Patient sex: F
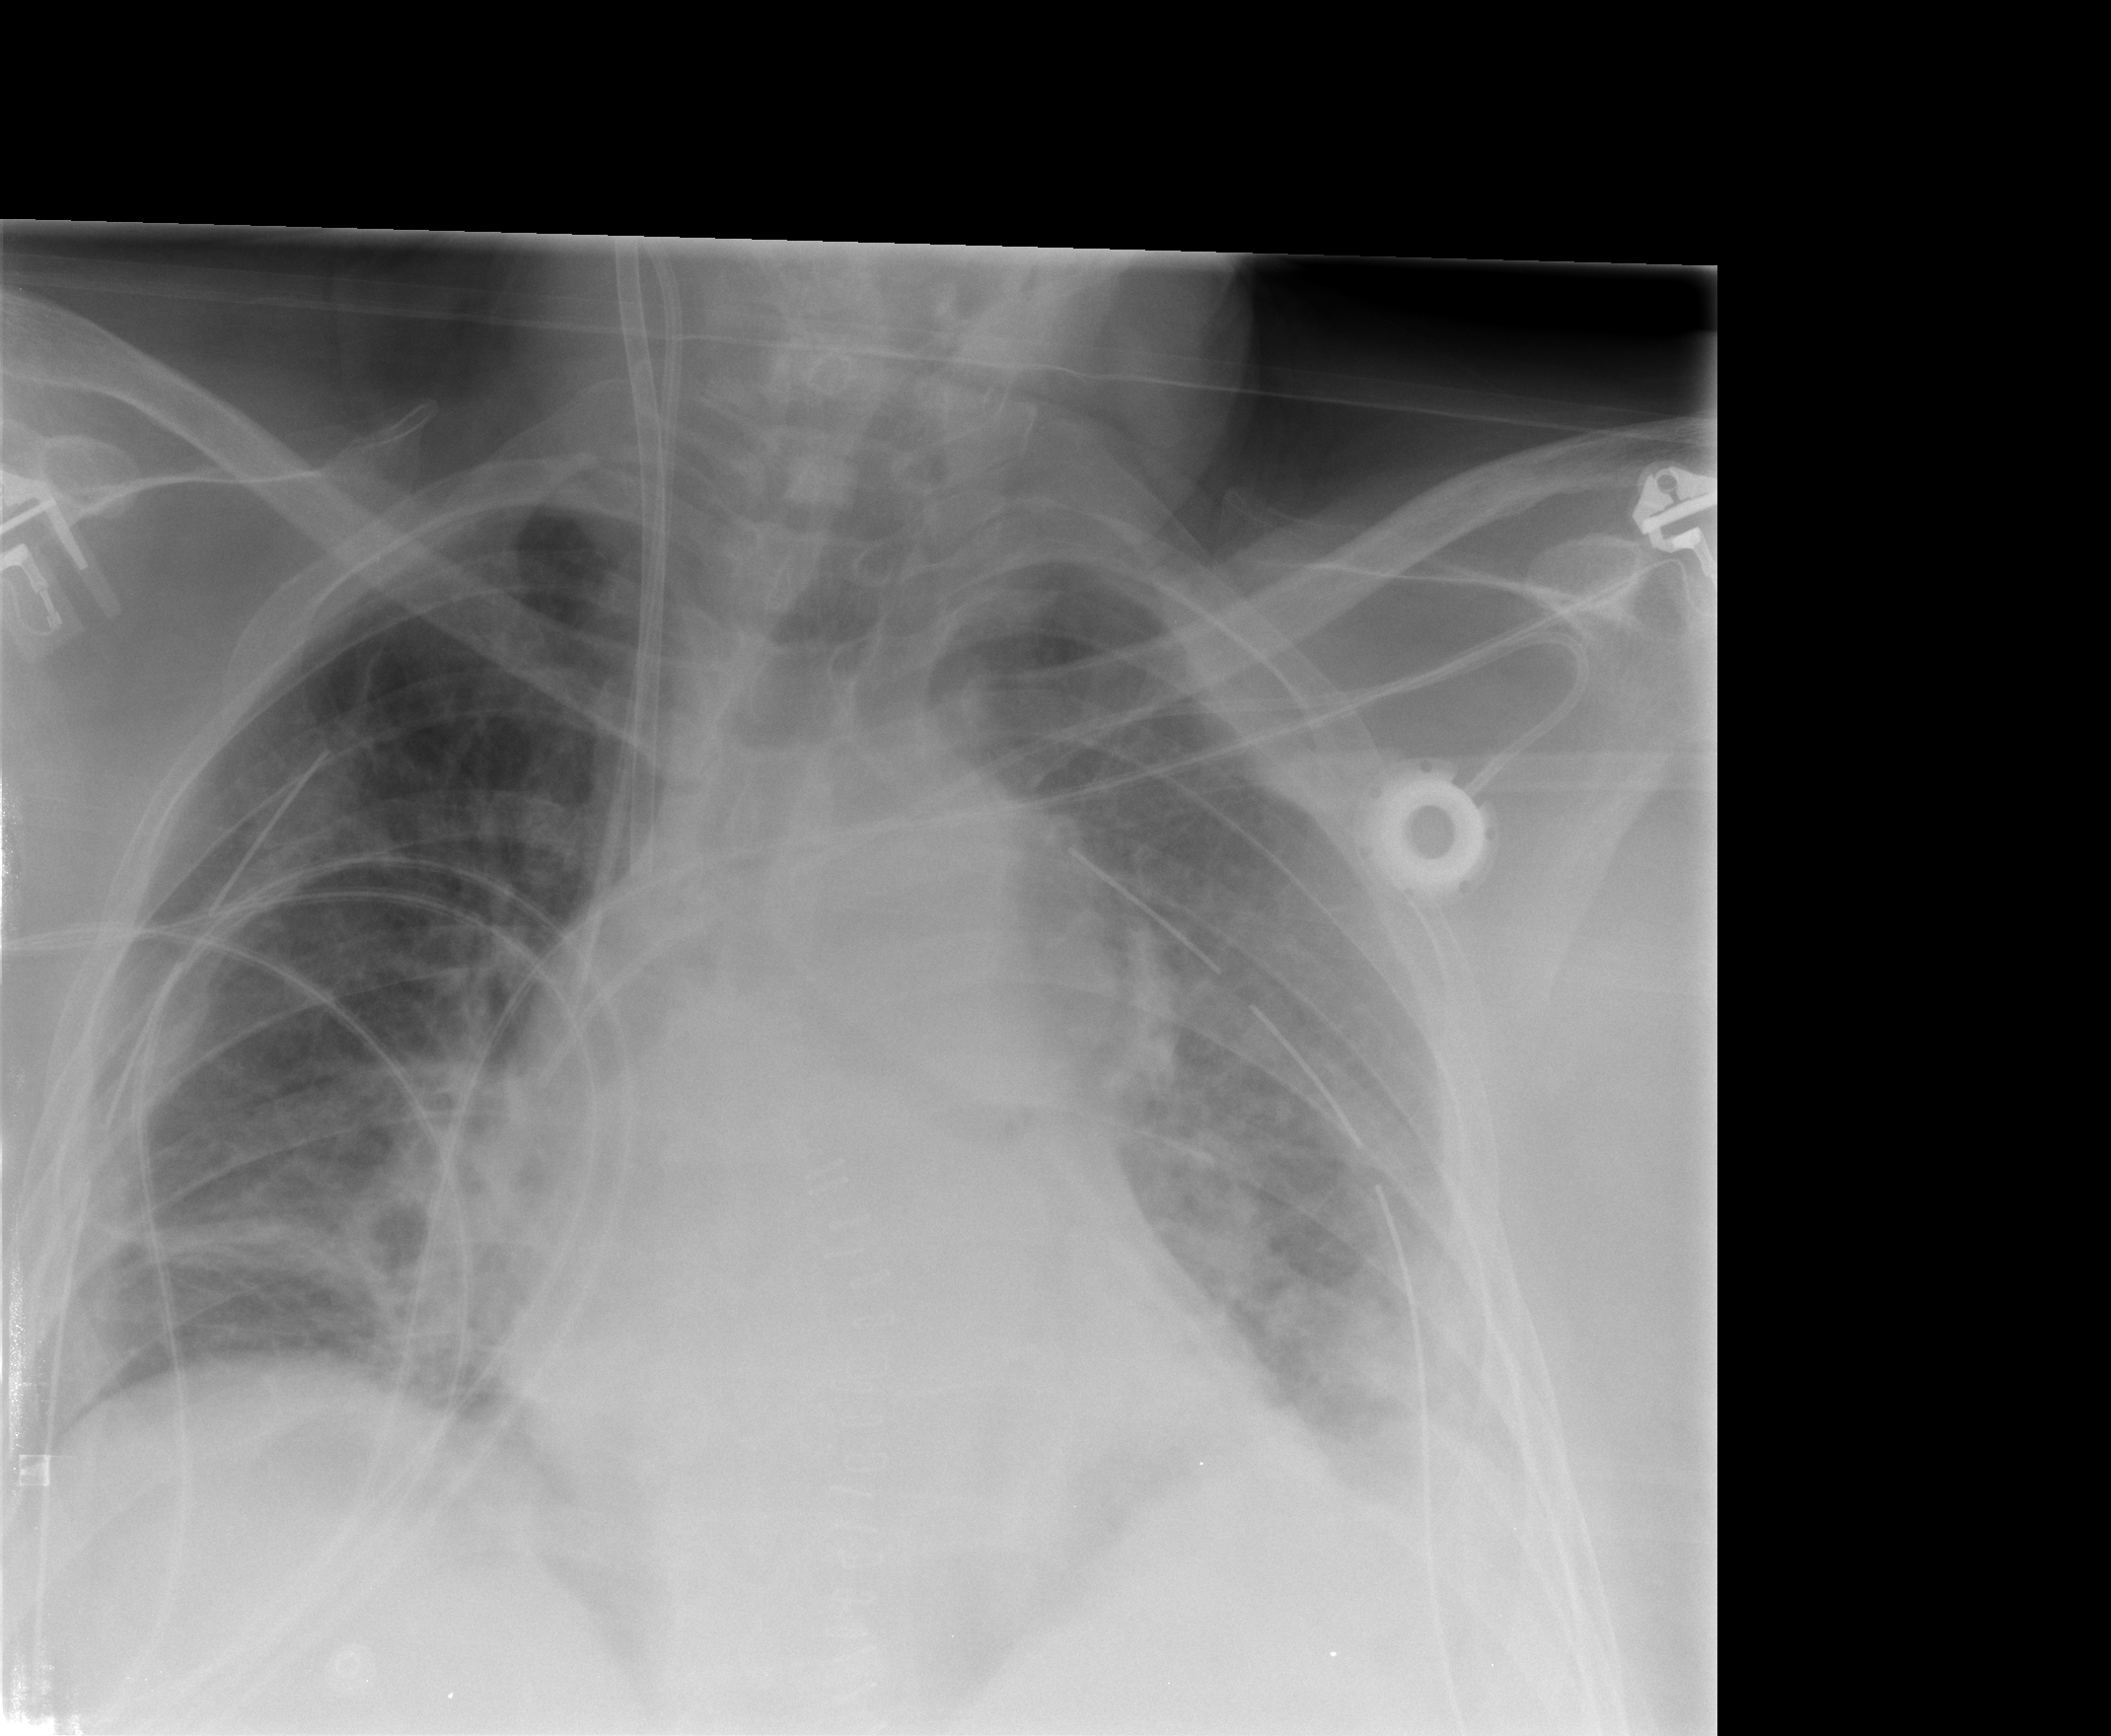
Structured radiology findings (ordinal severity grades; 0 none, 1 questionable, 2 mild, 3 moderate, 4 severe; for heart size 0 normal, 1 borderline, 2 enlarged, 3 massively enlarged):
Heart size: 1
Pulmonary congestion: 3
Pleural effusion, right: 0
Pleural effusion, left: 2
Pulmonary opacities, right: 2
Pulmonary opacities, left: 3
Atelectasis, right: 3
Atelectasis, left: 3